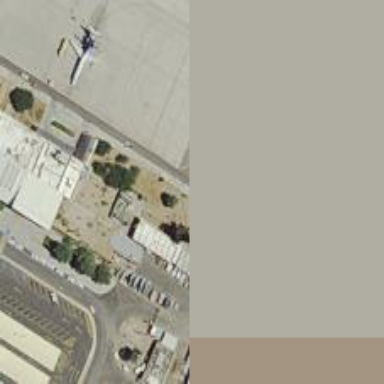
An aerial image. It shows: Image of taxiway at airport.